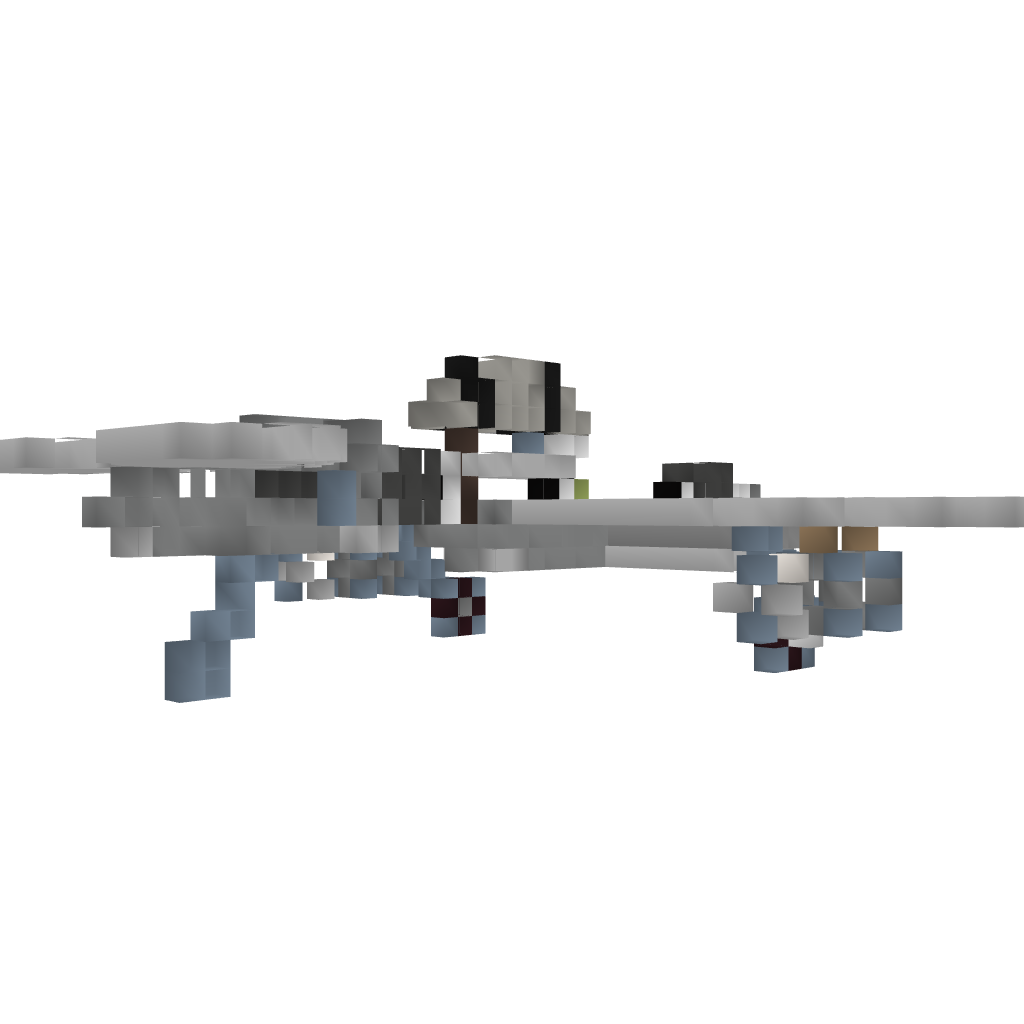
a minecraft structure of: Republic P47D Thunderbolt